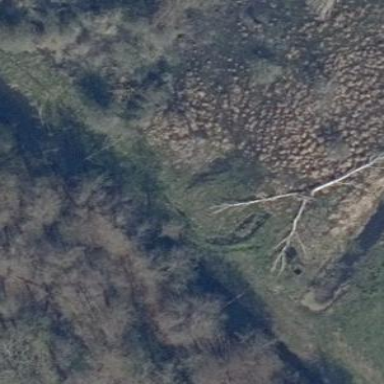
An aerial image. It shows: Swamp in wetland area.